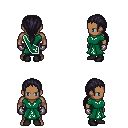
a pixel art fantasy rpg character, male body template, human, dark skin, sash dress, white pants, raven ponytail hairstyle, metal gloves, black shoes, four views (front, back, left, right), 2x2 character sprite sheet, small pixel art, hard edges, no anti-aliasing